Question: I am new to React and I am getting this error (see picture) even though I have prop type validation setup. Its making debugging anything else a nightmare as every time any state changes it outputs these messages
'''
import { makeMoveStr } from "./tour";
function CompletedPanel({ tour, impossible }) {
if (
impossible ||
(tour.visited.length !== 64 && tour.validMoves.length === 0)
) {
return <h2>Could not find a tour from this position try again.</h2>;
} else if (tour.completed === null) {
return <h2>Tour is not completed</h2>;
} else if (tour.completed.visited.length === 64) {
return <p>{makeMoveStr(tour.completed.visitedStr)}</p>;
}
}
CompletedPanel.propTypes = {
tour: Object,
impossible: Boolean,
};
export default CompletedPanel;
'''

A google search yielded no solution that made it go away.
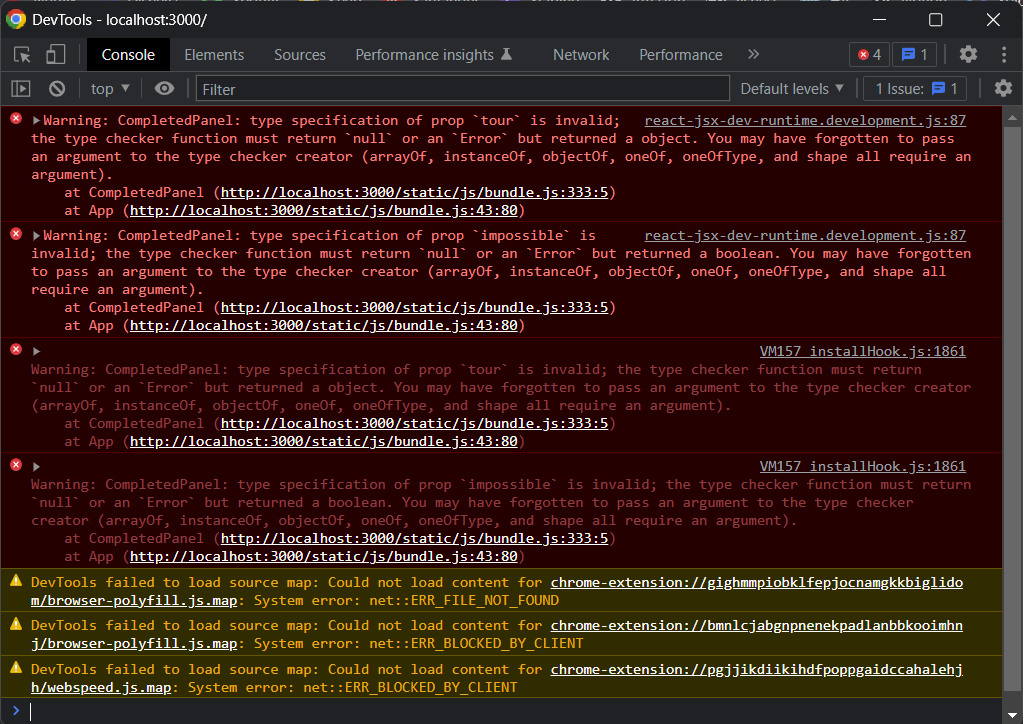
Answer: Should be:
'''
CompletedPanel.propTypes = {
tour: PropTypes.object,
impossible: PropTypes.bool,
};
'''